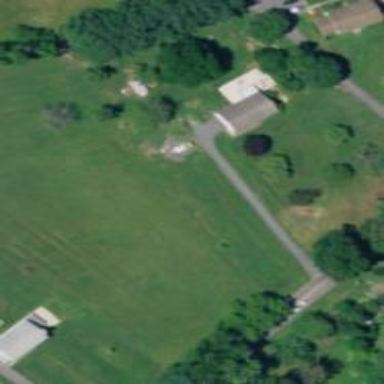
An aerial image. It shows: Driveway leading to service road.